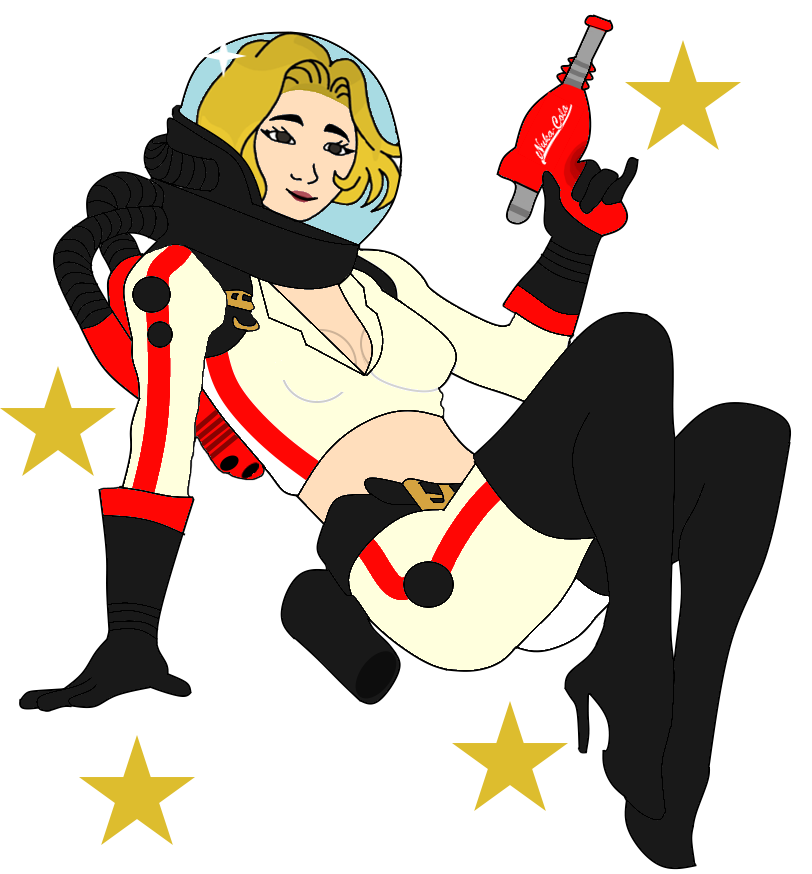
Label: 5_Doomer_Girl